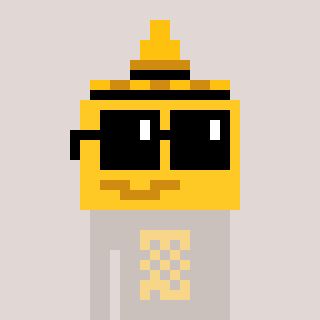
a pixel art character with square black sunglasses, a mustard-shaped head and a foggrey-colored body on a warm background